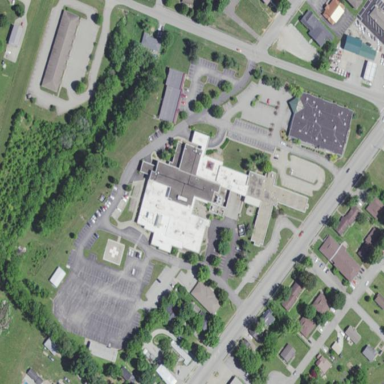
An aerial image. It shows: Healthcare facility identified as hospital.